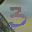
Label: 3